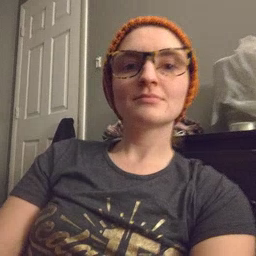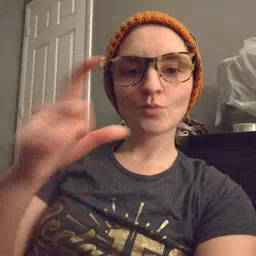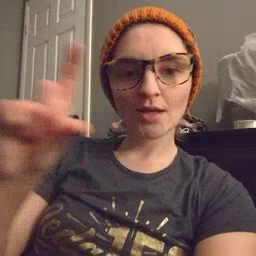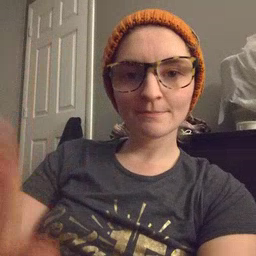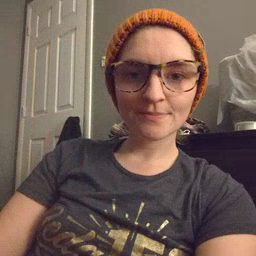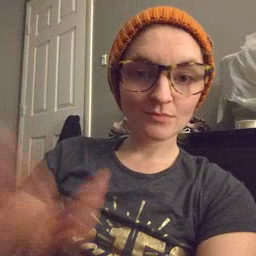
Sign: moon